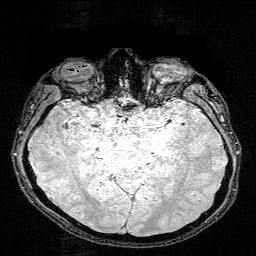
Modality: FLASH
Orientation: coronal
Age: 23
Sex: male